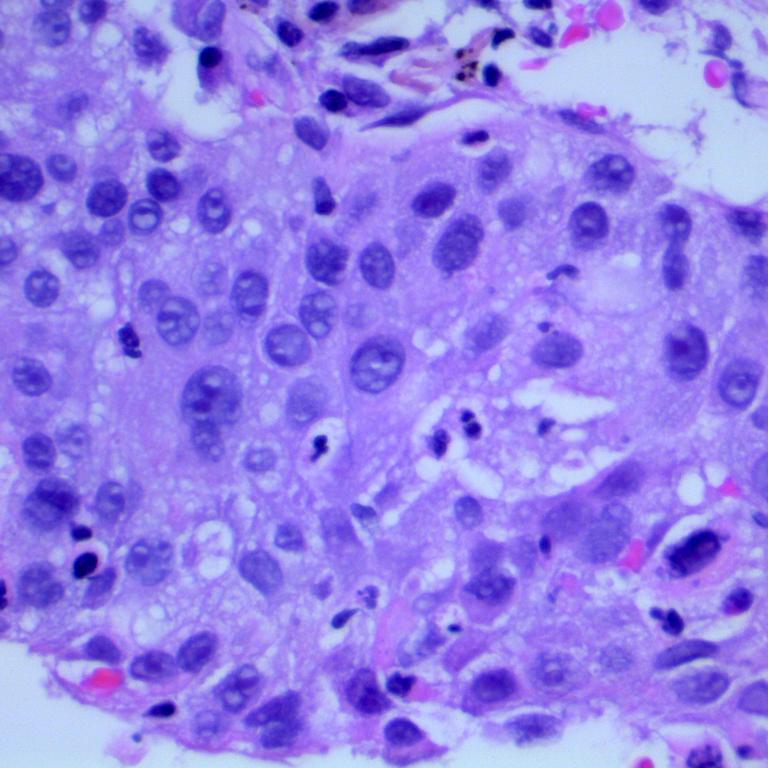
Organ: lung
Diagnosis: squamous carcinomas